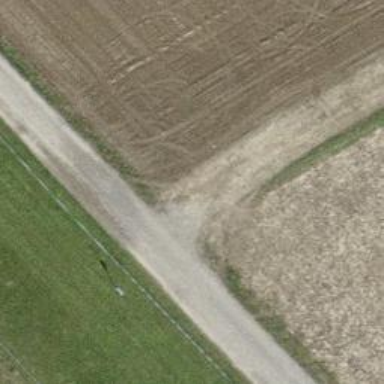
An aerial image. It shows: Gravel track with grade2 tracktype.